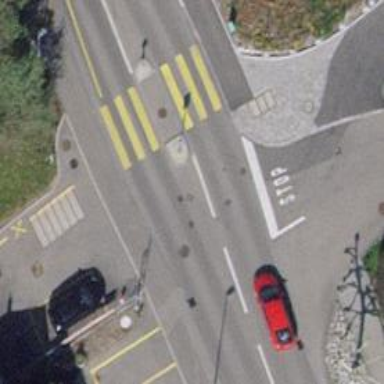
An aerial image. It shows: Zebra crossing on the road.